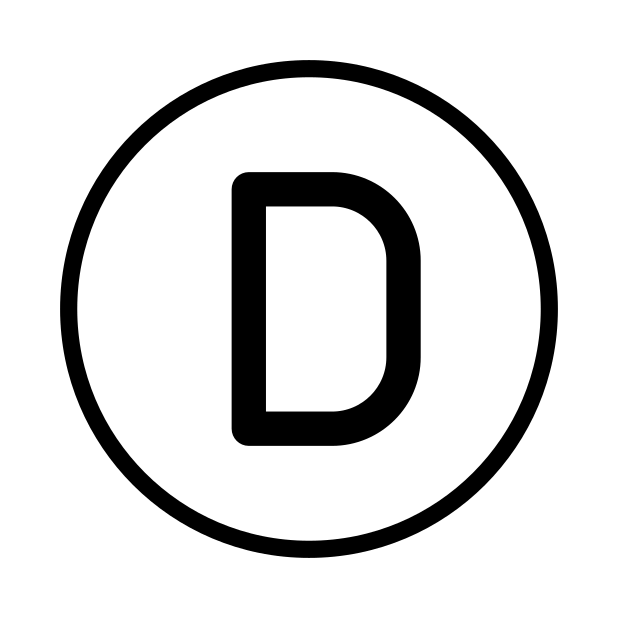
Emoji: 🇩
Name: regional indicator symbol letter d
Unicode: 0x1f1e9